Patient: sex F, age 35
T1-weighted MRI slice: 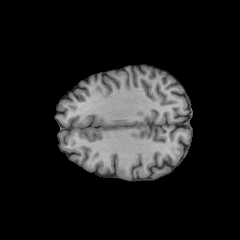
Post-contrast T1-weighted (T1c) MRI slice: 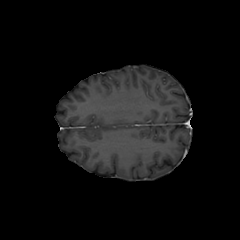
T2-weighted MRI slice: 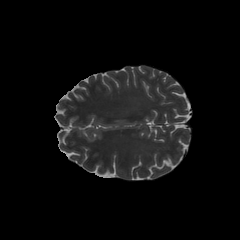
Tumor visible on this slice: no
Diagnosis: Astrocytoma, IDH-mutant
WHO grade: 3